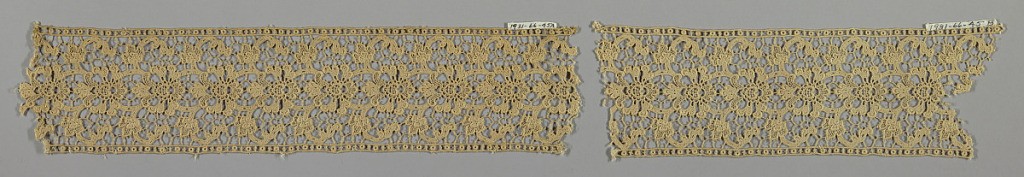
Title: Fragment
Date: ca. 1890
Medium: cotton Technique: machine made on Schiffli machine
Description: Imitation Venetian needle lace has a center row of flowers surrounded by scrolling bands and leaves. Narrow side borders have circles and crosses.